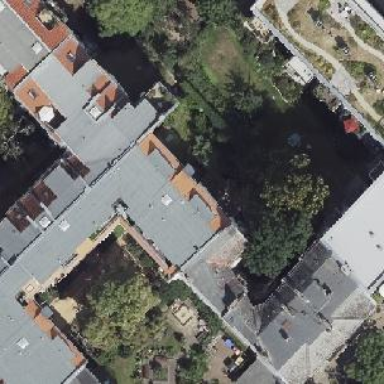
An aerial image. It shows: Apartment building with double saltbox roof shape.